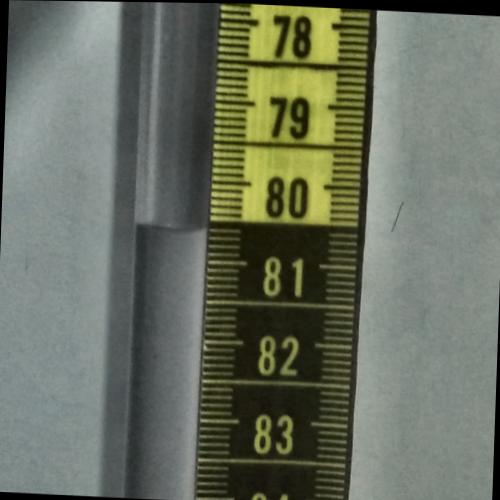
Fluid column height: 80.6 cm